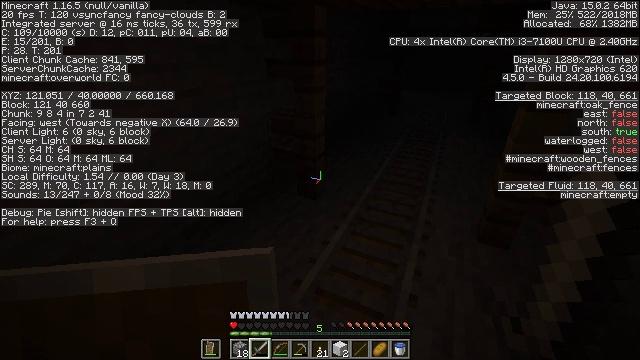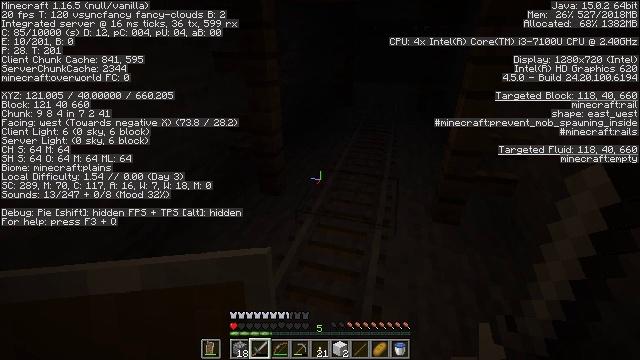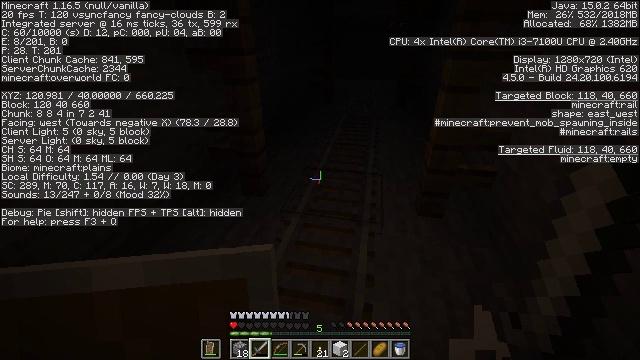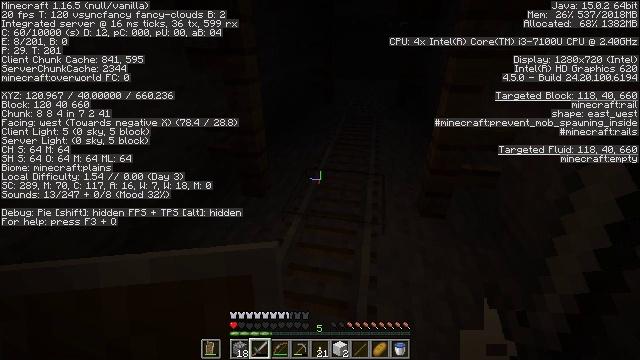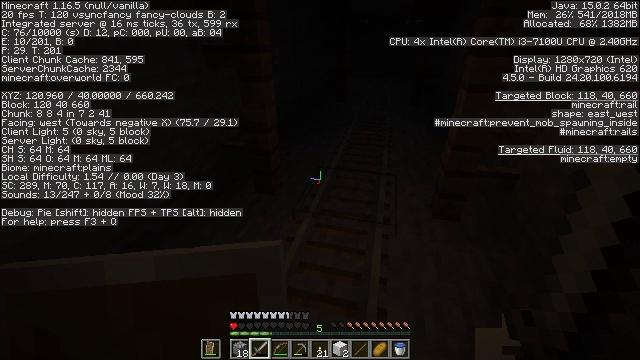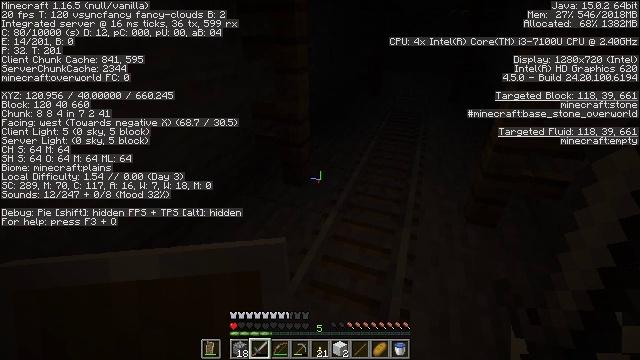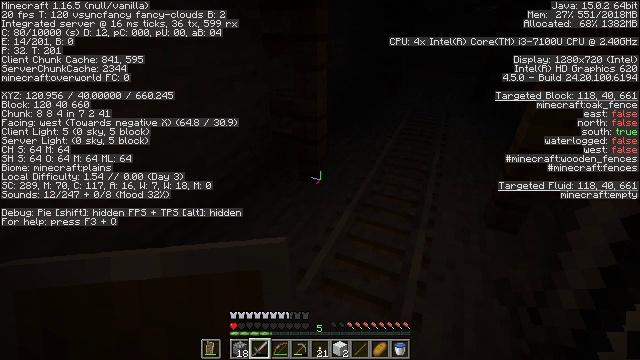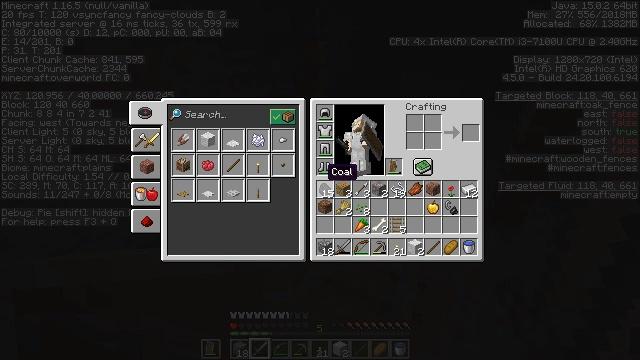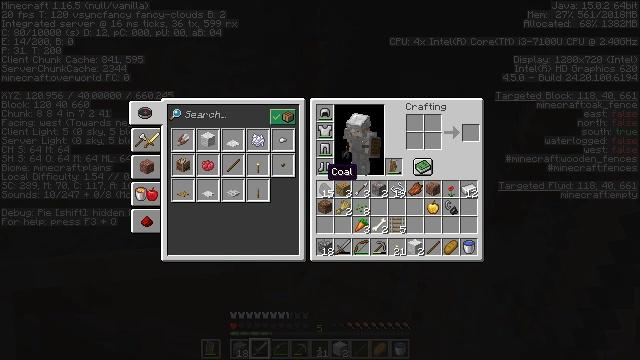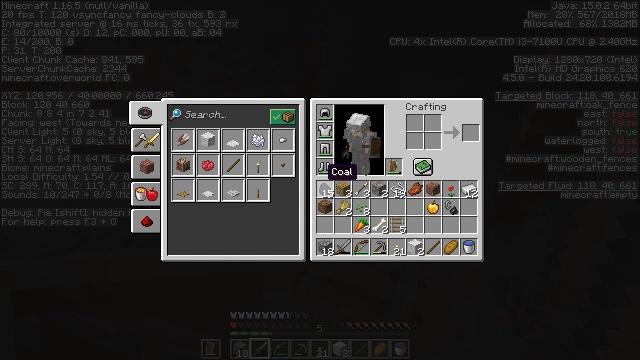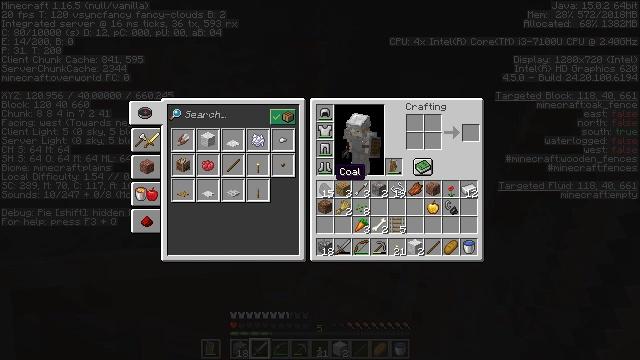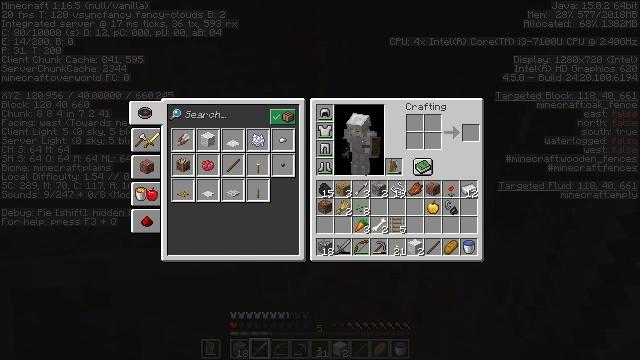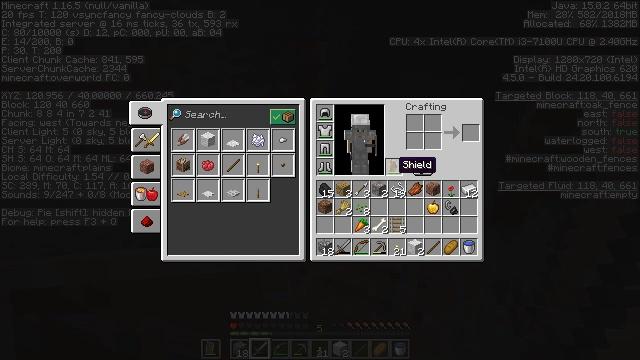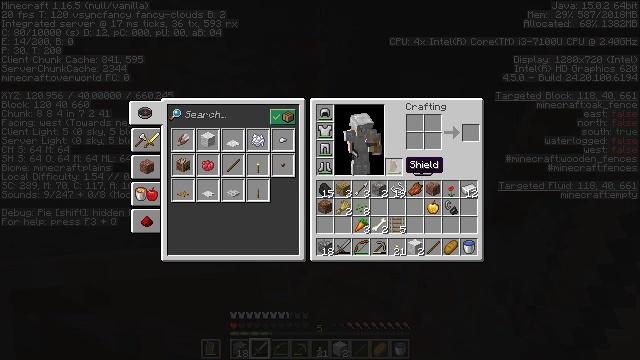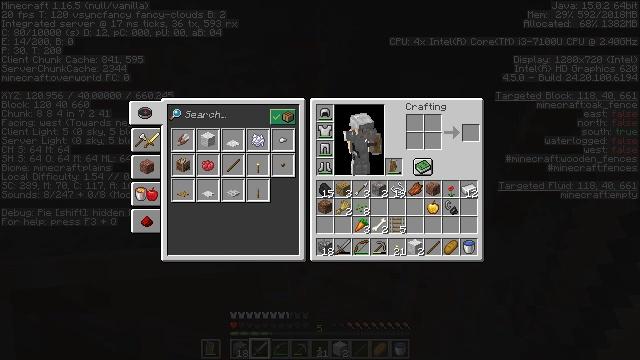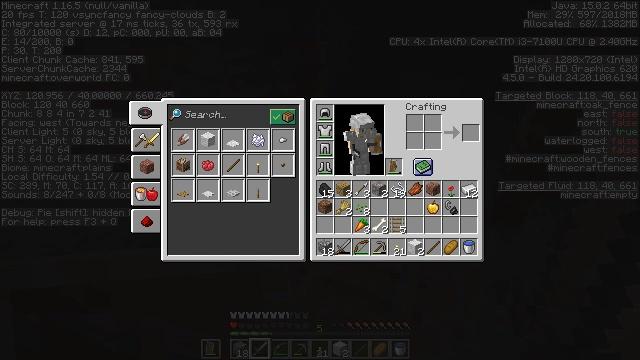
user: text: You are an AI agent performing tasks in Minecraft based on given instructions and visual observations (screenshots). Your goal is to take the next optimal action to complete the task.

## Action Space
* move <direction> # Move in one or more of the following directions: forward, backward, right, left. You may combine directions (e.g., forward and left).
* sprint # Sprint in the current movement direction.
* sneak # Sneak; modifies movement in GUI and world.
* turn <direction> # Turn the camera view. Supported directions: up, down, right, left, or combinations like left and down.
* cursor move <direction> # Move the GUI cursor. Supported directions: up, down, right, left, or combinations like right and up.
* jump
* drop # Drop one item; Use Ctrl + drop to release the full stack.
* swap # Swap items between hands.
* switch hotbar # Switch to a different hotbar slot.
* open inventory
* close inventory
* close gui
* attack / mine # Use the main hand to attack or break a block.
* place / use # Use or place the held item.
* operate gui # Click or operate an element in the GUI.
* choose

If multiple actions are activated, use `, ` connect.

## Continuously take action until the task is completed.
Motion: motion action
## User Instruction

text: Remove the cobweb to avoid getting stuck.
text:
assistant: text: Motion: turn right and down
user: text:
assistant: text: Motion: turn right
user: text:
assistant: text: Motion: no_op
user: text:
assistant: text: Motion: turn left
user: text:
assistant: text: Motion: turn left and down
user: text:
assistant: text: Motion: turn left
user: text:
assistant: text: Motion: open inventory
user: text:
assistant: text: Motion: open inventory
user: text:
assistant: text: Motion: open inventory
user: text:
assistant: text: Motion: turn right, open inventory
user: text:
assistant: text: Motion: turn right, open inventory
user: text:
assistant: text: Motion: turn right, open inventory
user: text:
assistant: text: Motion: turn right
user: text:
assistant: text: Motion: no_op
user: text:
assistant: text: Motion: turn right
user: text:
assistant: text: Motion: turn right
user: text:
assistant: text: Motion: no_op
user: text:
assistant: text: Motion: no_op
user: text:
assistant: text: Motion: no_op
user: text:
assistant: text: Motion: no_op
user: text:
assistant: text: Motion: close inventory
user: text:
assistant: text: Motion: close inventory
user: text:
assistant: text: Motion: close inventory
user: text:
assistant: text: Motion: close inventory
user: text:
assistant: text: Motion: turn right, close inventory
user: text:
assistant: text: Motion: turn right and up
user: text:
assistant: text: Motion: turn right and up
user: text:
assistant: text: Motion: turn right and up
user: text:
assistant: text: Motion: turn right and up
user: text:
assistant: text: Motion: turn right and up